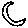
Label: moon